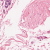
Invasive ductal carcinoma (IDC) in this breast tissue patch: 0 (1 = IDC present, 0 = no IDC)